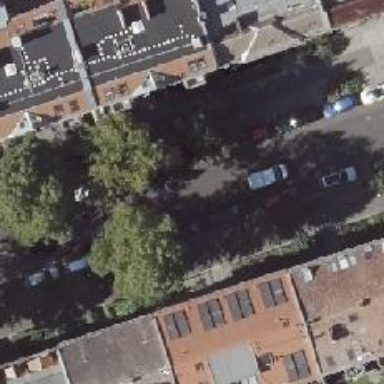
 indicating designated area for bicycles."